Question: I am trying to replicate the <URL> but I am unable to get the labels to show up at the end of the line or at all for that matter. The code is basically all the same as the example but a few words changed. The dataset is of county population and is formatted the same as in the example, earliest date at the top of the list and most recent date at the bottom of the list.
Anyone see anything I'm missing??
'''
var margin = {top: 20, right: 80, bottom: 30, left: 50},
width = 960 - margin.left - margin.right,
height = 500 - margin.top - margin.bottom;
var parseDate = d3.time.format("%Y%m%d").parse;
var x = d3.time.scale()
.range([0, width]);
var y = d3.scale.linear()
.range([height, 0]);
var color = d3.scale.category10();
var xAxis = d3.svg.axis()
.scale(x)
.orient("bottom");
var yAxis = d3.svg.axis()
.scale(y)
.orient("left");
var line = d3.svg.line()
.interpolate("basis")
.x(function(d) { return x(d.date); })
.y(function(d) { return y(d.population); });
var svg = d3.select("body").append("svg")
.attr("width", width + margin.left + margin.right)
.attr("height", height + margin.top + margin.bottom)
.append("g")
.attr("transform", "translate(" + margin.left + "," + margin.top + ")");
d3.csv("historicalpopulationTest.csv", function(error, data) {
color.domain(d3.keys(data[0]).filter(function(key) { return key !== "date"; }));
data.forEach(function(d) {
d.date = parseDate(d.date);
});
var counties = color.domain().map(function(name) {
return {
name: name,
values: data.map(function(d) {
return {date: d.date, population: +d[name]};
})
};
});
x.domain(d3.extent(data, function(d) { return d.date; }));
y.domain([
d3.min(counties, function(c) { return d3.min(c.values, function(v) { return v.population; }); }),
d3.max(counties, function(c) { return d3.max(c.values, function(v) { return v.population; }); })
]);
svg.append("g")
.attr("class", "x axis")
.attr("transform", "translate(0," + height + ")")
.call(xAxis)
.append("text")
.attr("x", width)
.attr("y", 6)
.attr("dy", ".71em")
.style("text-anchor", "end")
.text("Year");
svg.append("g")
.attr("class", "y axis")
.call(yAxis)
.append("text")
.attr("transform", "rotate(-90)")
.attr("y", 6)
.attr("dy", ".71em")
.style("text-anchor", "end")
.text("Population");
var county = svg.selectAll(".county")
.data(counties)
.enter().append("g")
.attr("class", "county");
county.append("path")
.attr("class", "line")
.attr("d", function(d) { return line(d.values); })
.style("stroke", function(d) { return color(d.name); });
county.append("text")
.datum(function(d) { return {name: d.name, value: d.values[d.values.length - 1]}; })
.attr("transform", function(d) { return "translate(" + x(d.value.date) + "," + y(d.value.population) + ")"; })
.attr("x", width)
.attr("dy", ".35em")
.text(function(d) { return d.name; });
});
'''
Graph looks like this

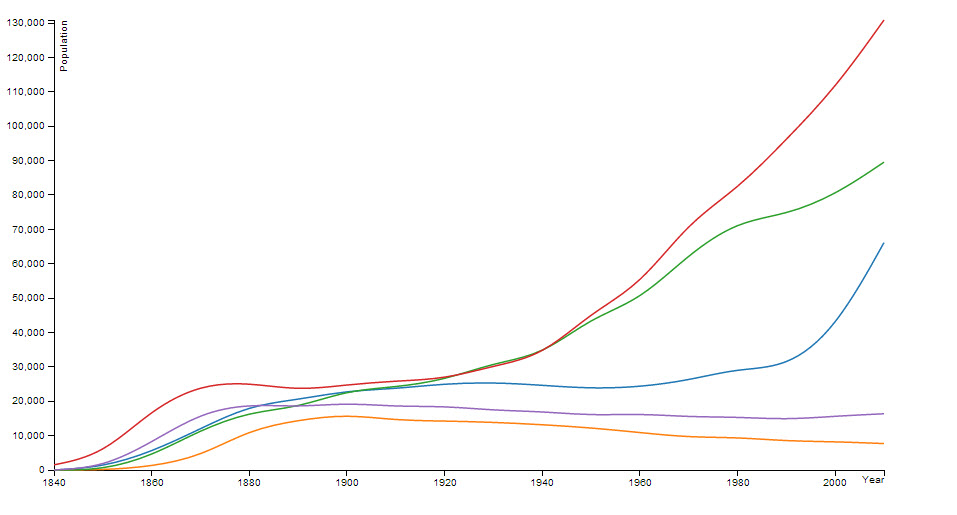
Answer: I think your problem is in the following code
'''
county.append("text")
.datum(function(d) { return {name: d.name, value: d.values[d.values.length - 1]}; })
.attr("transform", function(d) { return "translate(" + x(d.value.date) + "," + y(d.value.population) + ")"; })
.attr("x", width)
.attr("dy", ".35em")
.text(function(d) { return d.name; });
'''
I haven't run your code, but it looks like you are translating the text to the end of the line and then moving the x position an additional 'width' number of pixels.
Try changing '.attr("x", width)' to .'attr("x", 3)'